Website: macys
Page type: customer-info-address
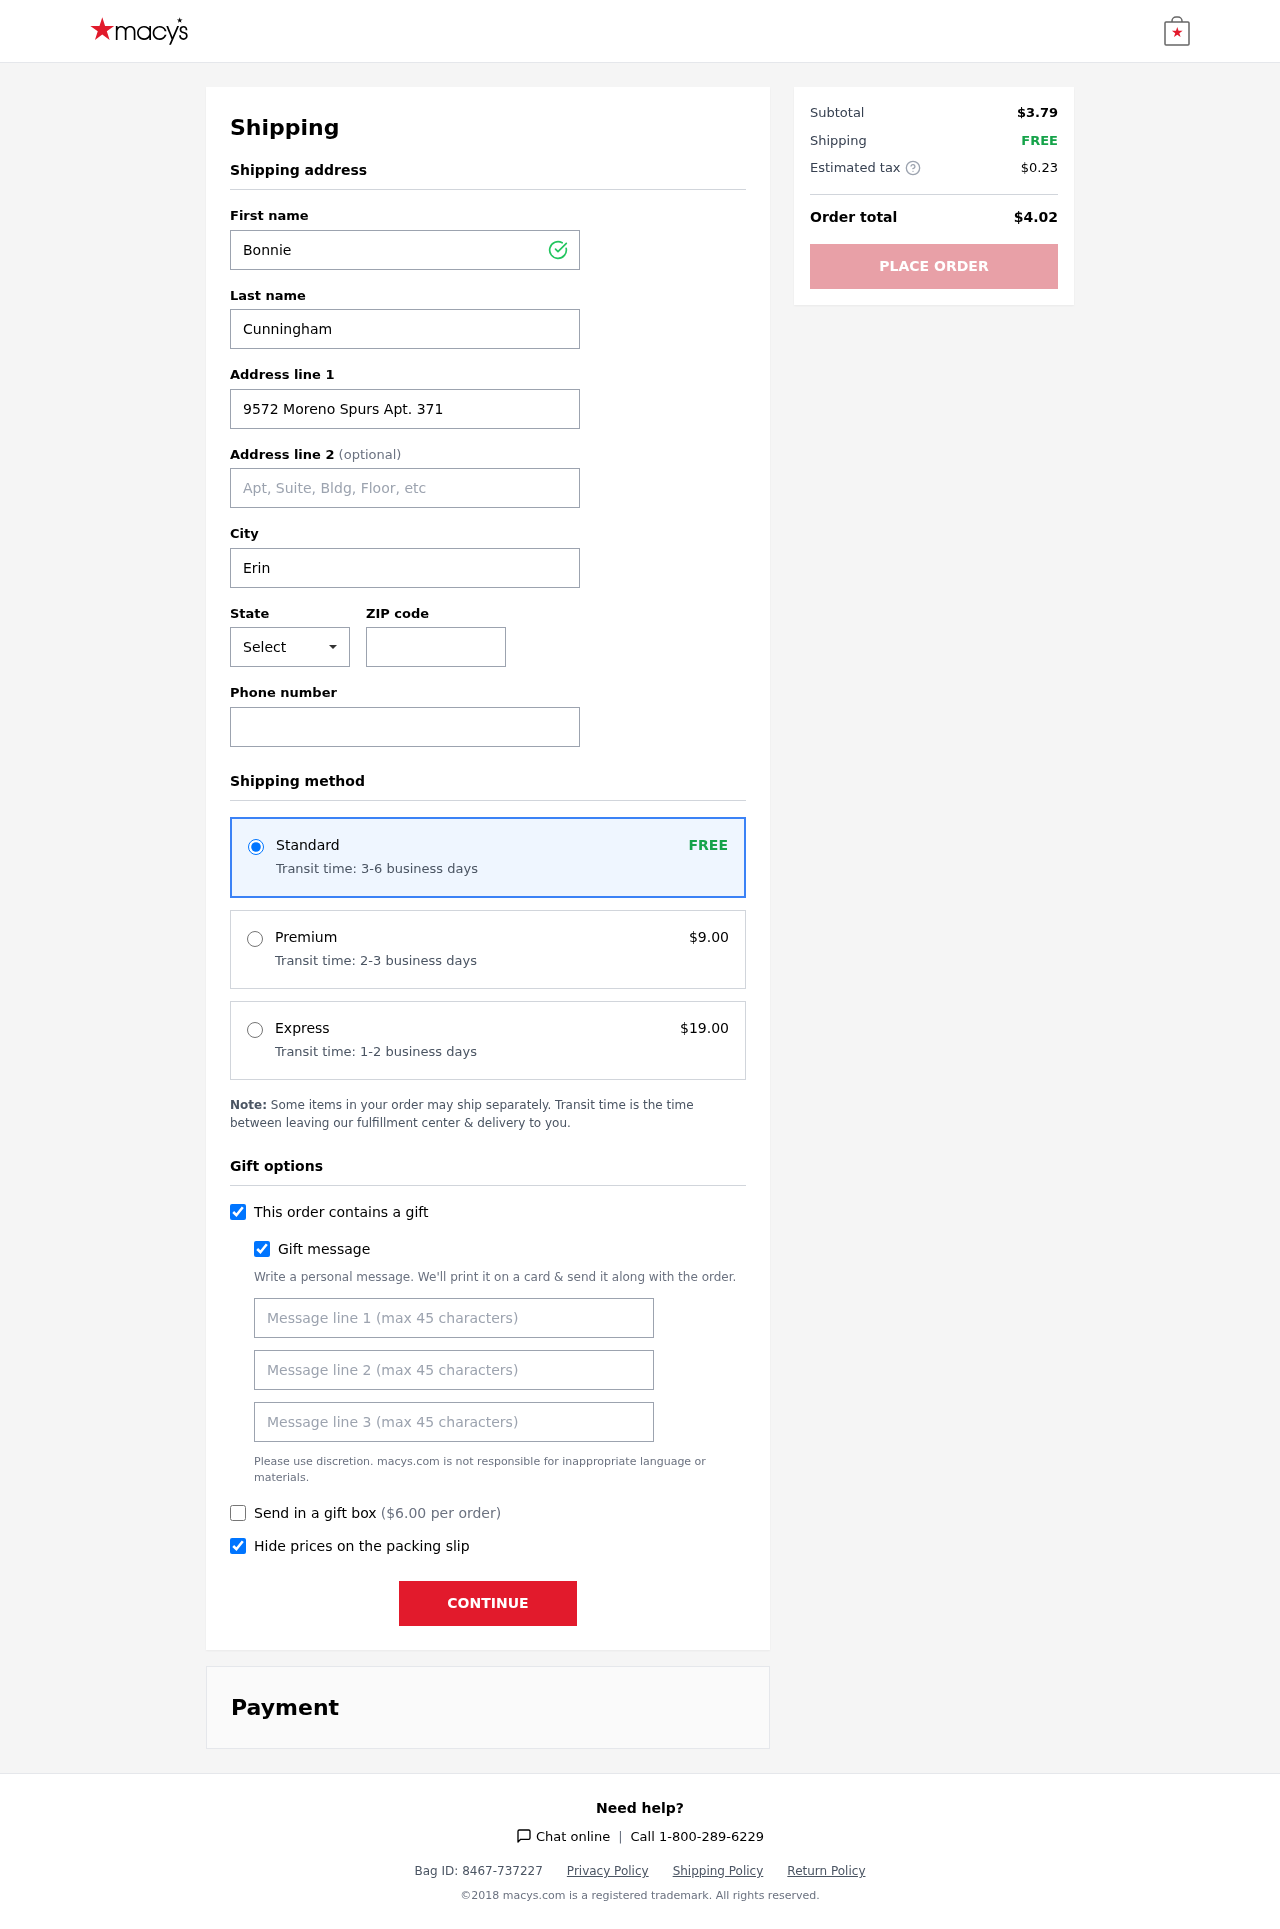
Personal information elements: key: PII_CITY
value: Erinfort
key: PII_FIRSTNAME
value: Bonnie
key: PII_GIFT_MESSAGE
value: Hey Maria, I thought these adorable little cookies would brighten your day and bring a sweet smile—just like you do for everyone around you! Enjoy the apple cinnamon goodness!  Bonnie
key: PII_LASTNAME
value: Cunningham
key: PII_PHONE
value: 7252413206
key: PII_POSTCODE
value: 36016
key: PII_STATE_ABBR
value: CO
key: PII_STREET
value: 9572 Moreno Spurs Apt. 371
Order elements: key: ORDER_SHIPPING_STANDARD
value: FREE
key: ORDER_SHIPPING_STANDARD_TIME
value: Transit time: 3-6 business days
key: ORDER_SHIPPING_PREMIUM
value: $9.00
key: ORDER_SHIPPING_PREMIUM_TIME
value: Transit time: 2-3 business days
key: ORDER_SHIPPING_EXPRESS
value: $19.00
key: ORDER_SHIPPING_EXPRESS_TIME
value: Transit time: 1-2 business days
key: ORDER_GIFT_BOX_FEE
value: $6.00
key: ORDER_SUBTOTAL
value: $3.79
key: ORDER_SHIPPING_COST
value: FREE
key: ORDER_TAX
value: $0.23
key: ORDER_TOTAL
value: $4.02